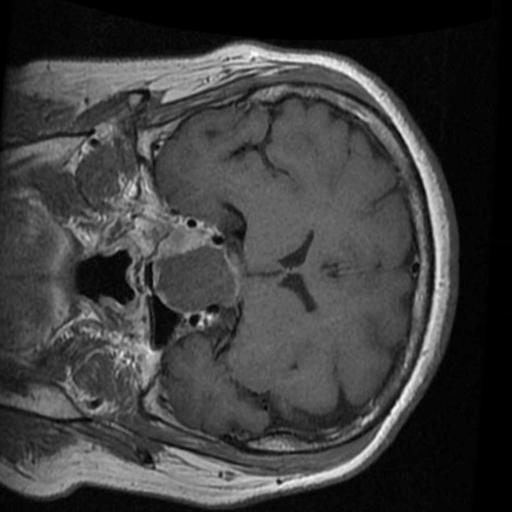
Label: brain_tumor